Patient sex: M
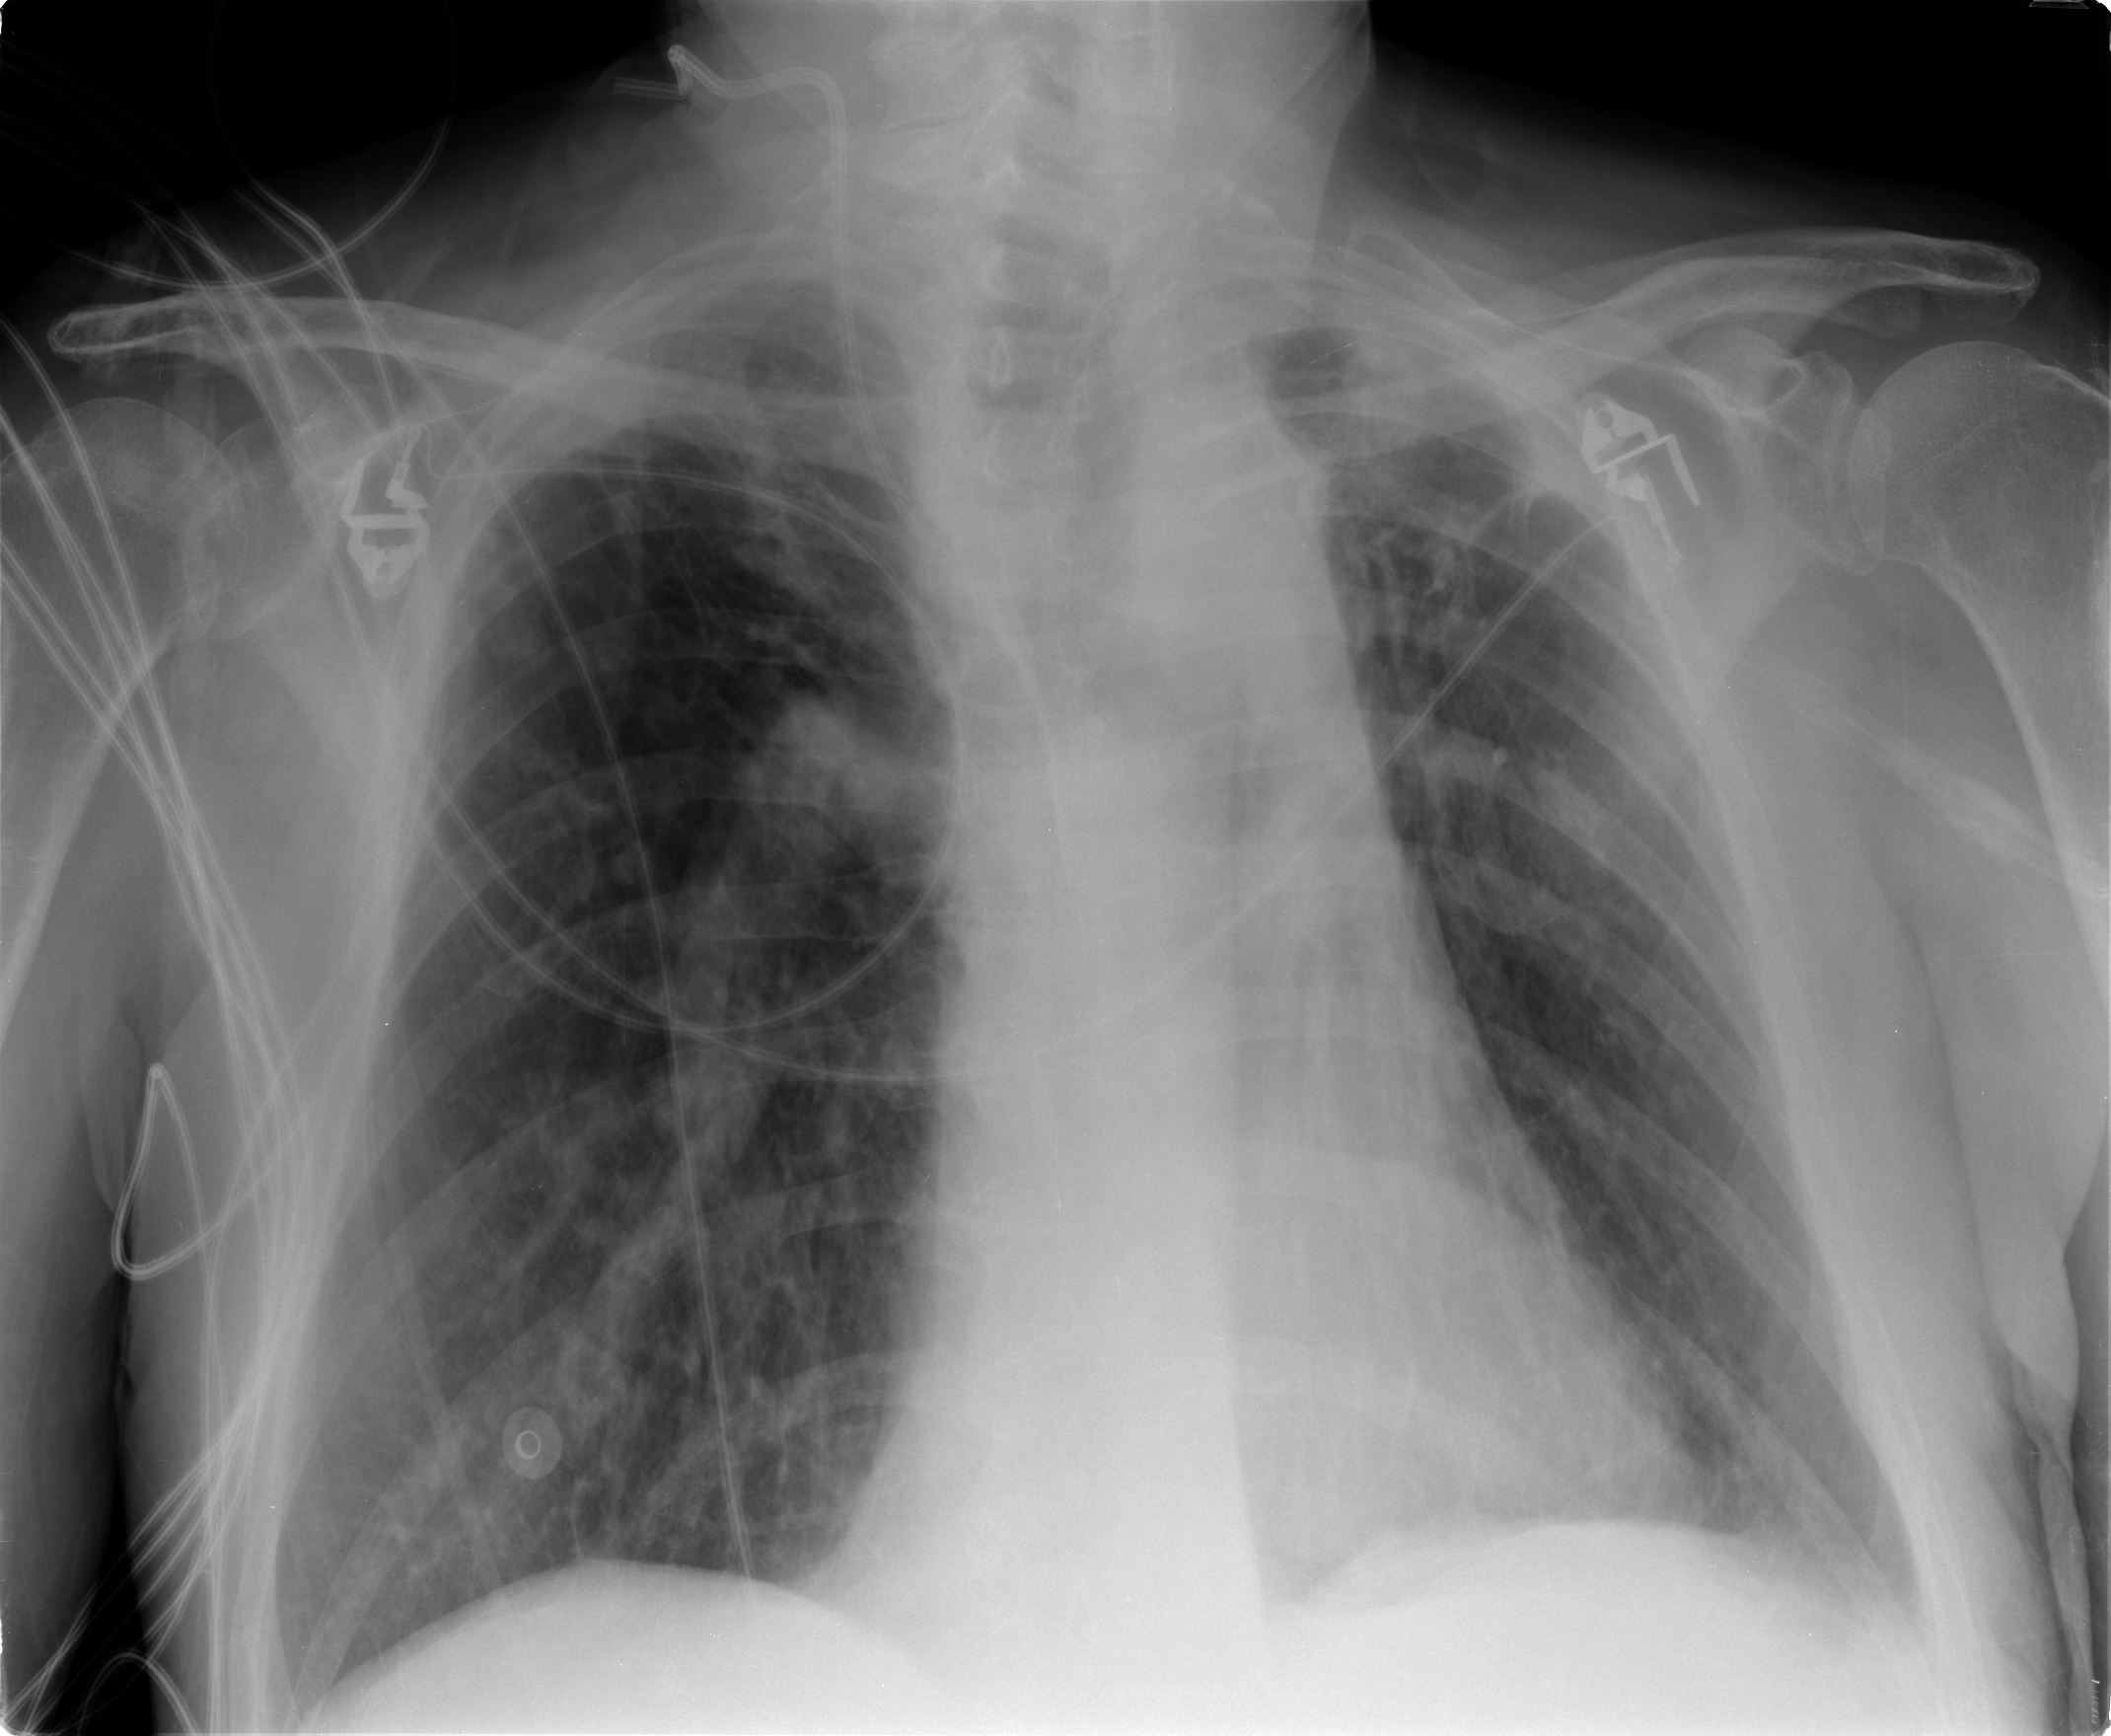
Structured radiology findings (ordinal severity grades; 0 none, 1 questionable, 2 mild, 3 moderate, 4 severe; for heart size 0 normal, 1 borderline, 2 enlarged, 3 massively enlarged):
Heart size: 0
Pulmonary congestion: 0
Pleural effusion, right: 0
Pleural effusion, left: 1
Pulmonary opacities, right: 2
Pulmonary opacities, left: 1
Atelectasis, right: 2
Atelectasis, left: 2